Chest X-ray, PA view. Patient: 40 years old, sex F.
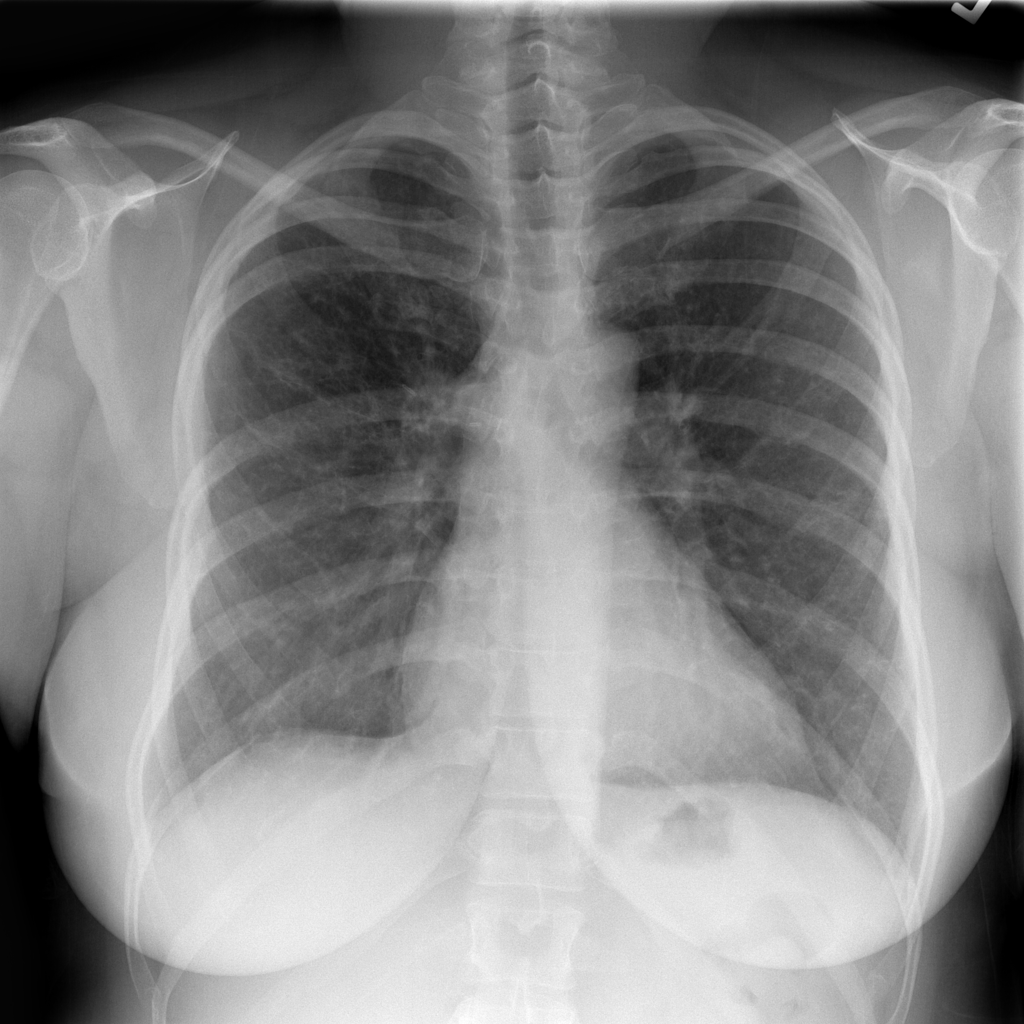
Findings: No Finding